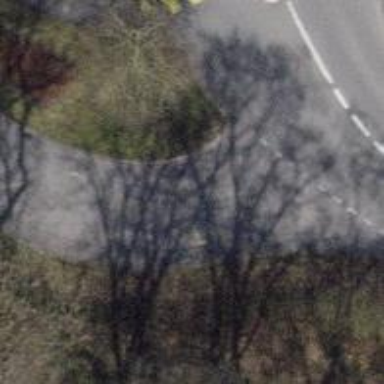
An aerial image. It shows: Service road with pebblestone surface.